Aerial crown-view tile of a tropical tree (Barro Colorado Island, Panama), acquired 20240611:
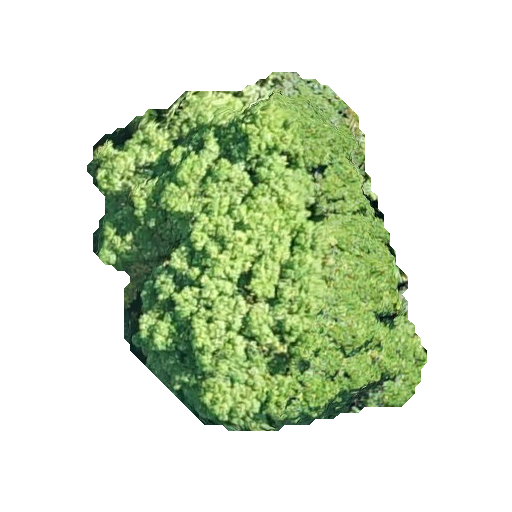
Species: Handroanthus guayacan
GBIF accepted scientific name: Handroanthus guayacan
Crown area: 136.671 m²